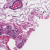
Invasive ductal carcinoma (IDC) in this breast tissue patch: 0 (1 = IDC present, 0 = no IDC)